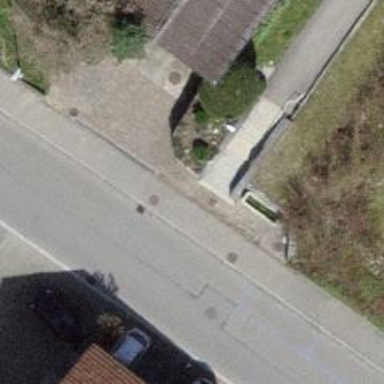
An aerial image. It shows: Footway with surface made of sett.